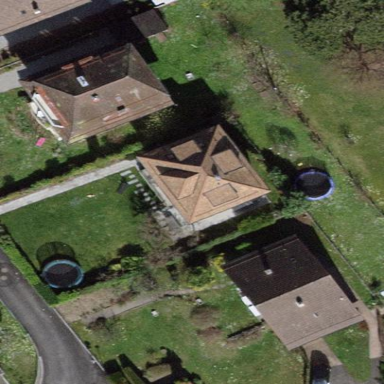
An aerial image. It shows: Simple and straightforward house.